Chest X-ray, PA view. Patient: 12 years old, sex M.
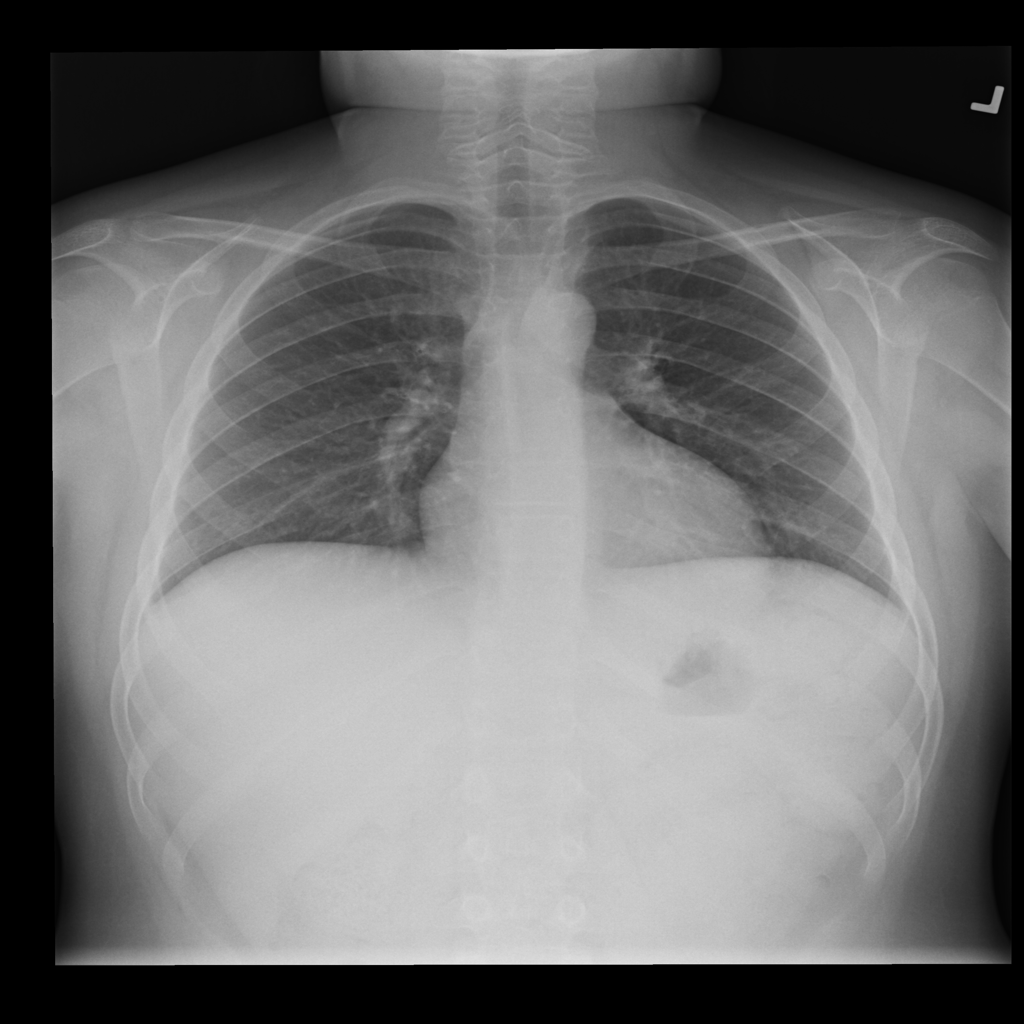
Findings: No Finding